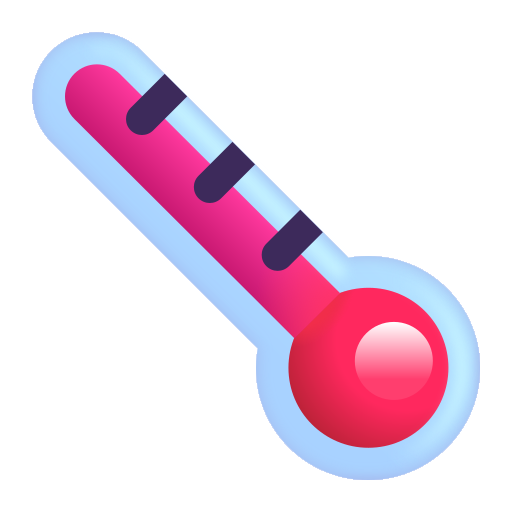
thermometer color